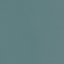
Label: SeaLake